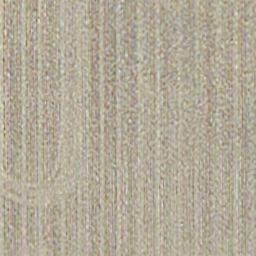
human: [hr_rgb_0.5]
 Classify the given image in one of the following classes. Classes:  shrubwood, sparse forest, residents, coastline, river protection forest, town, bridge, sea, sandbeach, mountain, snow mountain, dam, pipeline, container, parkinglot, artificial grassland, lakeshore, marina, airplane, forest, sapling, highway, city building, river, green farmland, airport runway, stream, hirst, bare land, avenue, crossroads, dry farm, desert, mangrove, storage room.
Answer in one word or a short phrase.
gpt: dry farm